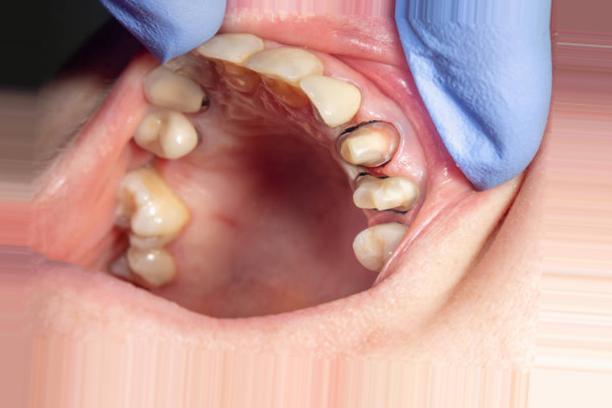
Condition: Caries